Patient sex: M
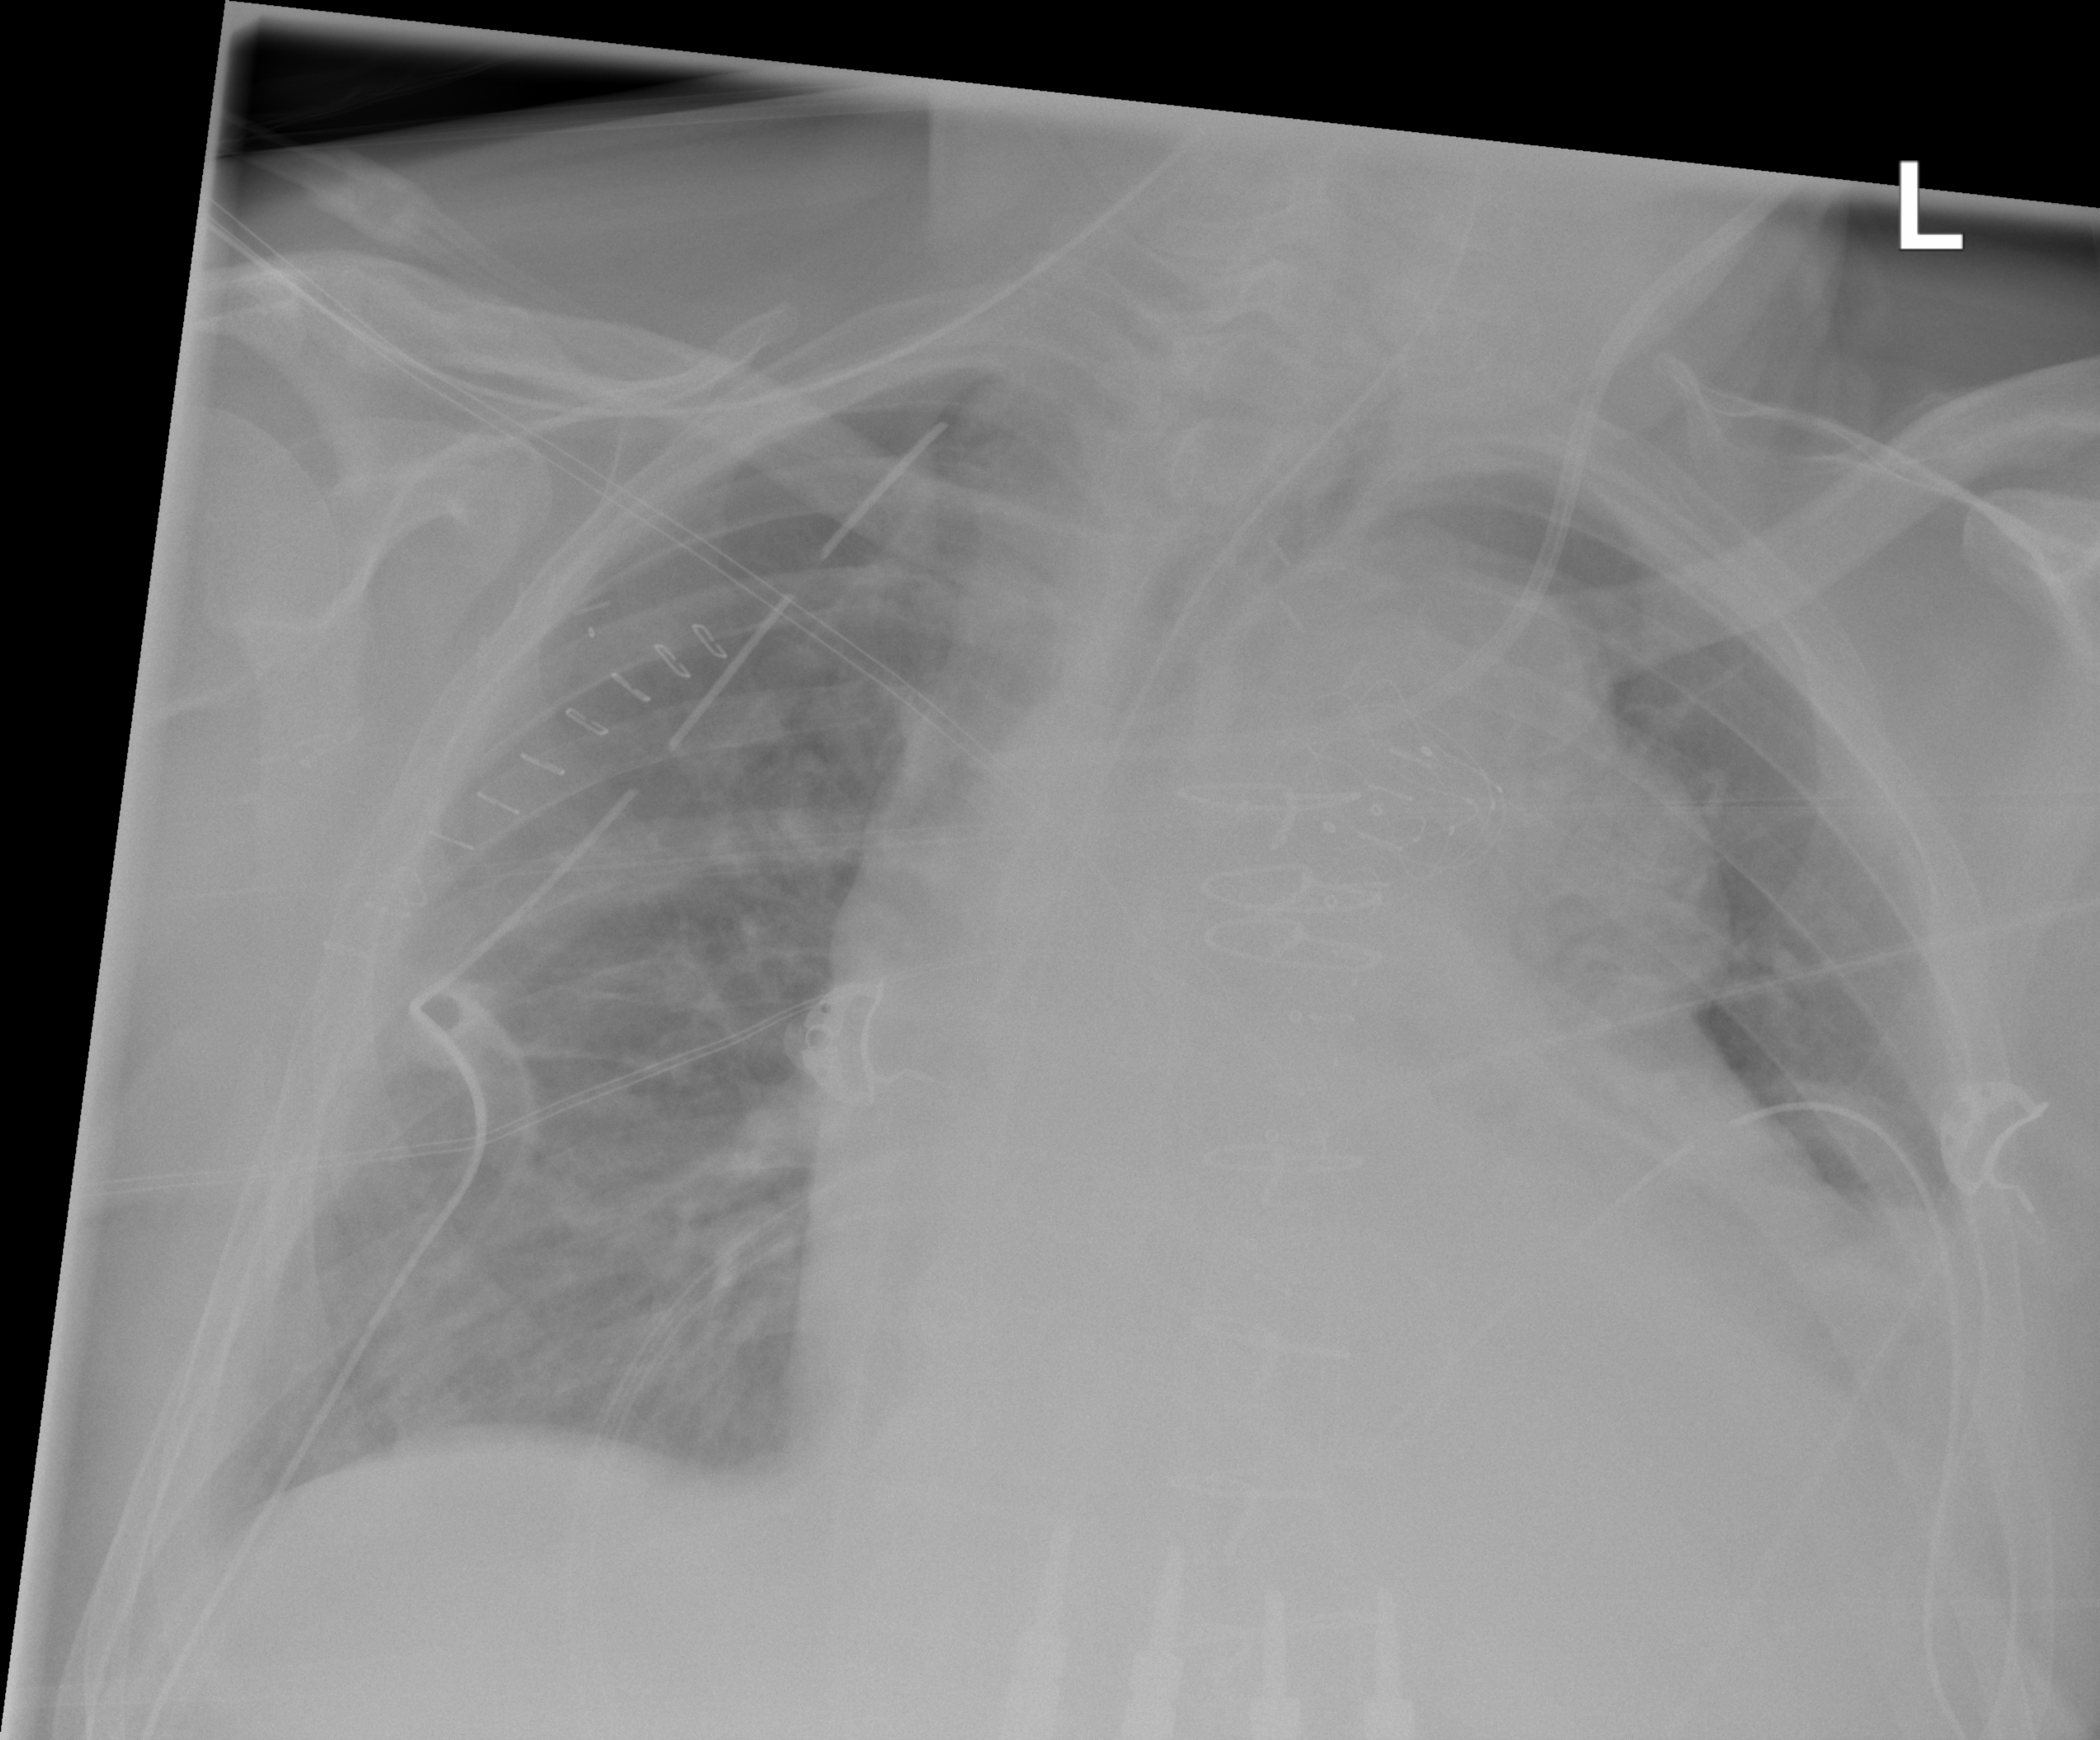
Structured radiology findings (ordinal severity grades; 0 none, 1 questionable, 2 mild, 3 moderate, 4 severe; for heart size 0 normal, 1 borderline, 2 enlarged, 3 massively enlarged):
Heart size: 3
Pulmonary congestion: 2
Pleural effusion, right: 0
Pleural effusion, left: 2
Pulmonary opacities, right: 0
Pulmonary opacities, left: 0
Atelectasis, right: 0
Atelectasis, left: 2